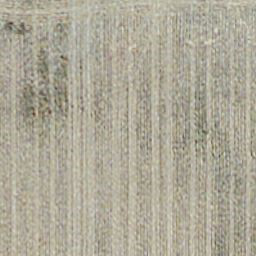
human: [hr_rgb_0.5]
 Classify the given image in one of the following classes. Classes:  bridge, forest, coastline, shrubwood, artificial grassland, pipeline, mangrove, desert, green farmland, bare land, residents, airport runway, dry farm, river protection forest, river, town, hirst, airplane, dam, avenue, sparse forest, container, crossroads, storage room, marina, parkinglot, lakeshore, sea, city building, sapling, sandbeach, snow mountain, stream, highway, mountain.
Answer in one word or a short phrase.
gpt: dry farm